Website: ulta-beauty
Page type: delivery-shipping
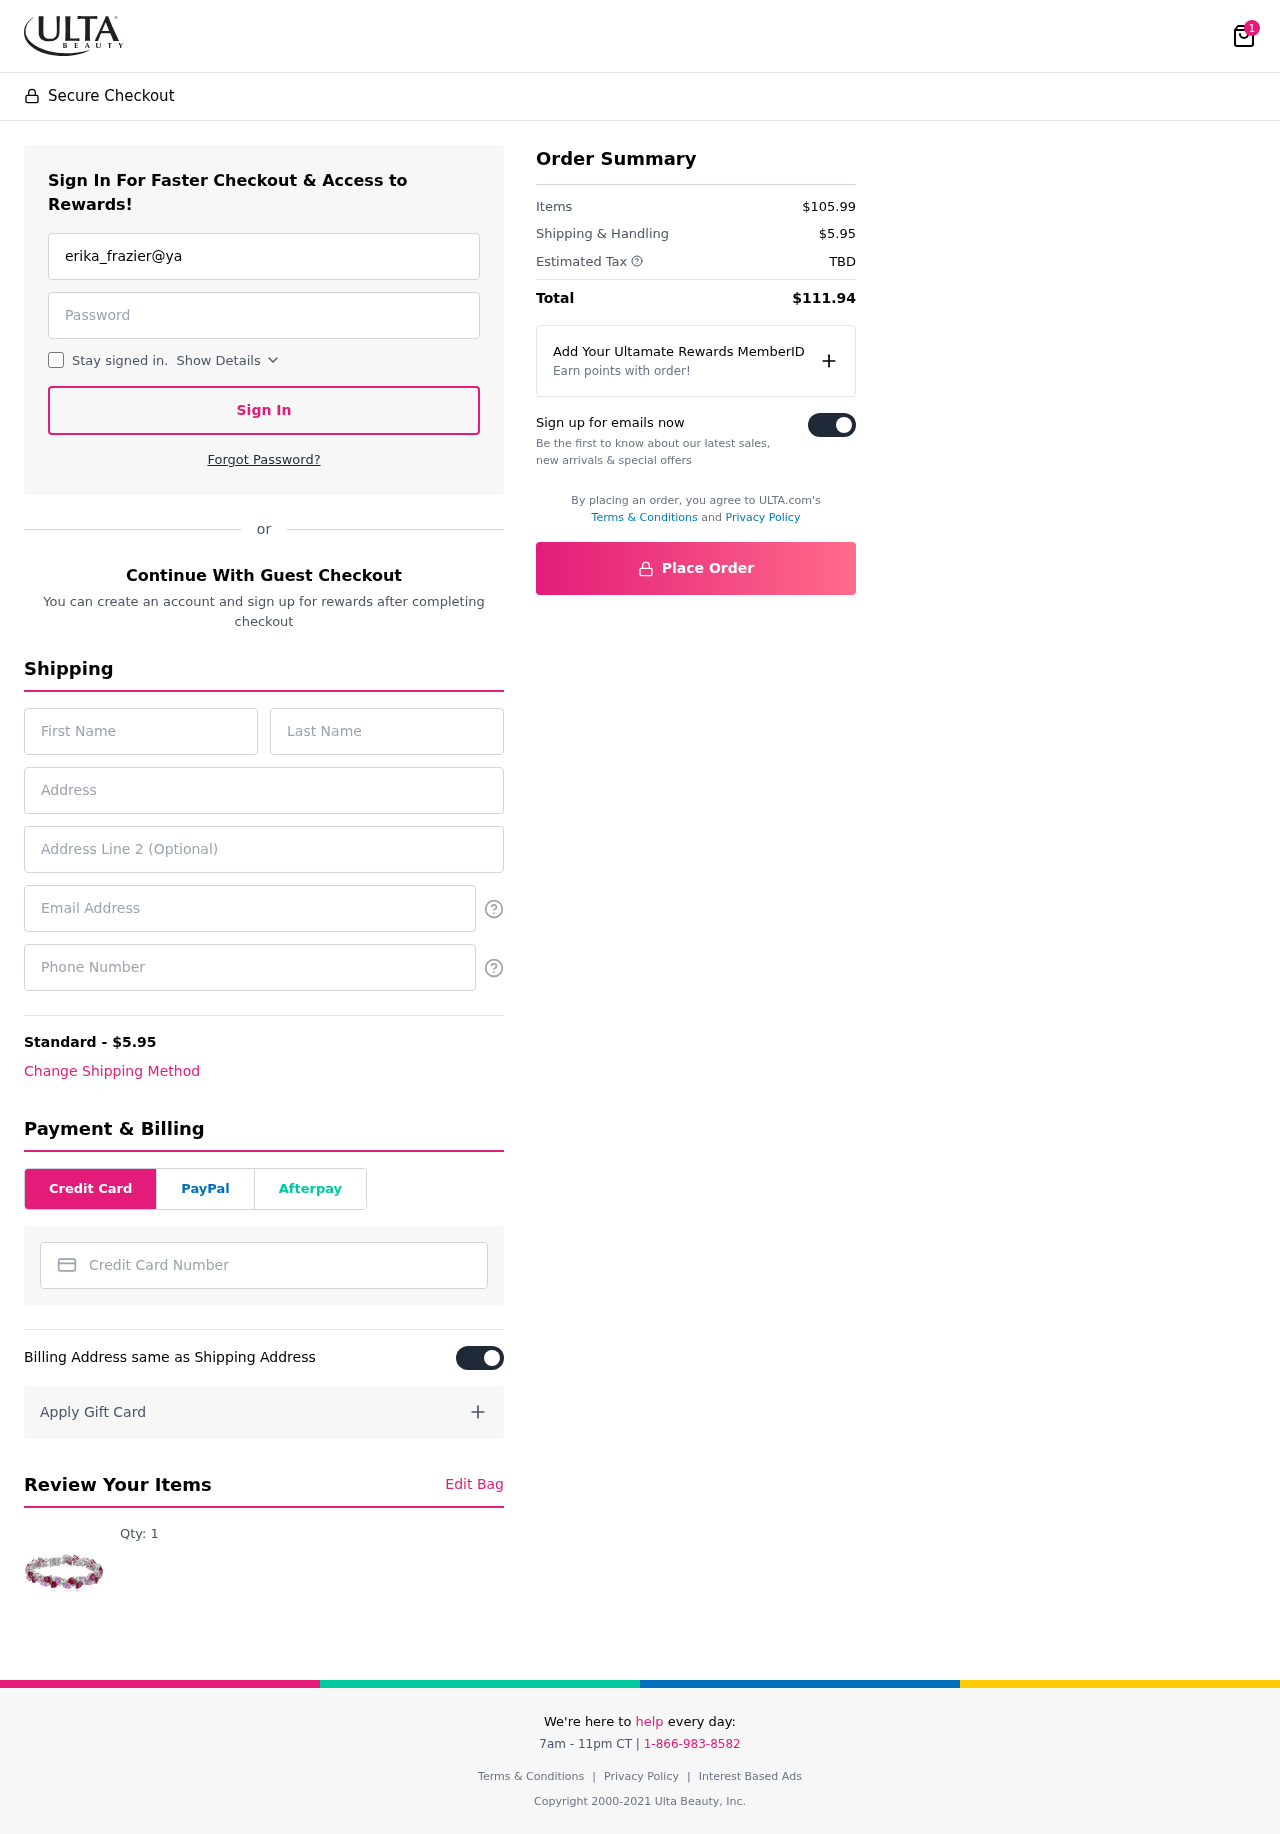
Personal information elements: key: PII_CARD_NUMBER
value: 6011 5623 5199 5991
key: PII_EMAIL
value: erika_frazier@yahoo.com
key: PII_EMAIL2
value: erika_frazier@yahoo.com
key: PII_FIRSTNAME
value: Erika
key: PII_LASTNAME
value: Frazier
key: PII_PHONE
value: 2534777165
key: PII_STREET
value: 032 Courtney Ranch
Product elements: key: PRODUCT1_QUANTITY
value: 1
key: PRODUCT1
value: Qty: 1
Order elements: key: ORDER_NUM_ITEMS
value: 1
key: ORDER_SHIPPING_COST
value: $5.95
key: ORDER_SUBTOTAL
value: $105.99
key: ORDER_TAX
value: TBD
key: ORDER_TOTAL
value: $111.94